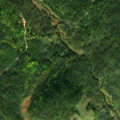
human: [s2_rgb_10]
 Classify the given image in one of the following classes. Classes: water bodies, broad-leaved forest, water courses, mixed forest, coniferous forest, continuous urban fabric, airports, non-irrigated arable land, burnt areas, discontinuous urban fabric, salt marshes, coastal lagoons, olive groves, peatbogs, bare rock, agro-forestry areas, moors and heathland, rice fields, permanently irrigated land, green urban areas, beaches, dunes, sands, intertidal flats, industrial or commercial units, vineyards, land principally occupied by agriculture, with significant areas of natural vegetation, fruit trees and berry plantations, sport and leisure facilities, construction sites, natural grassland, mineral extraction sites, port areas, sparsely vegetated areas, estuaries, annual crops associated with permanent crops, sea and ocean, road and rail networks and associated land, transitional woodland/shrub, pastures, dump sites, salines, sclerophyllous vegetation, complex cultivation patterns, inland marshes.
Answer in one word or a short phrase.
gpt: coniferous forest